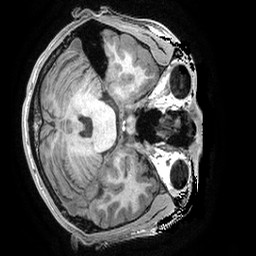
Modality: T1w
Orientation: axial
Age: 20
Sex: male
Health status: healthy
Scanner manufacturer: ge